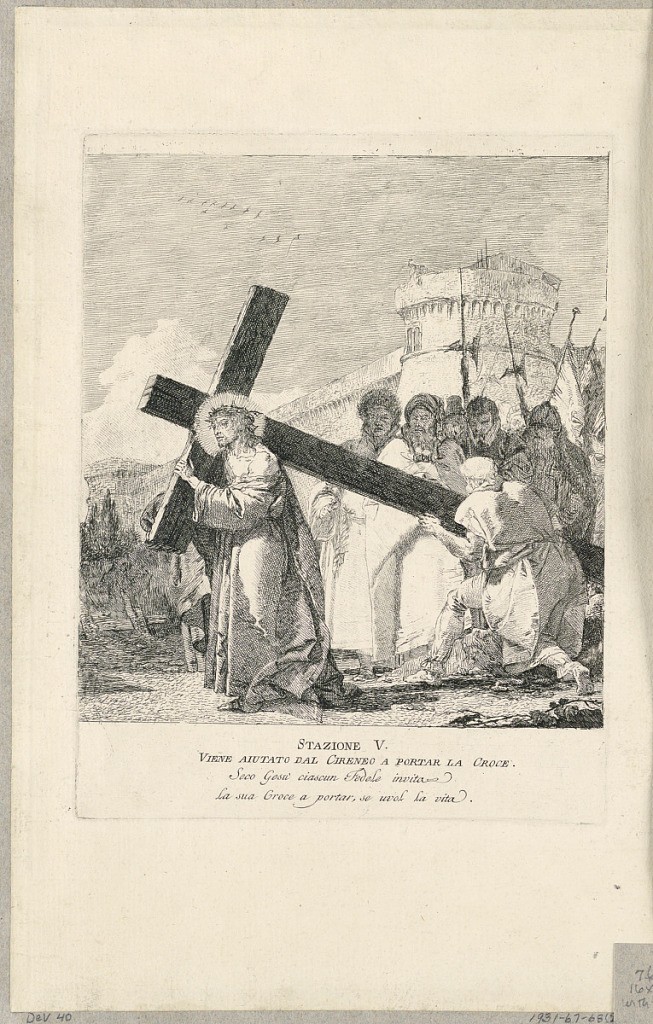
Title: Via crucis - Station V, Simon of Cyrene Helps Him to Carry the Cross
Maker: Giovanni Domenico Tiepolo, Italian, 1727 – 1804
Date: ca. 1749
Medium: Etching on cream laid paper
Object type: Print
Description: First state